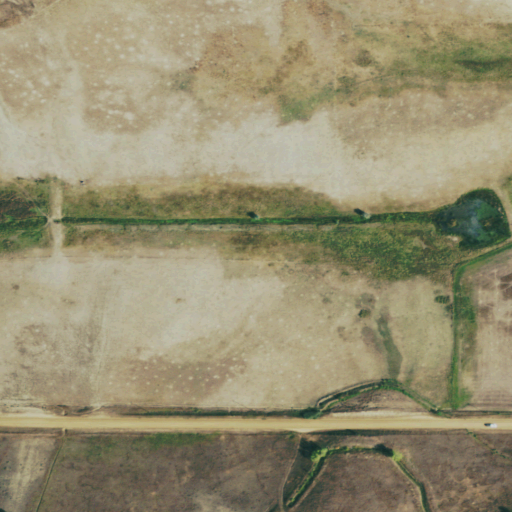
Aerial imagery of depression(s) in Colorado named Saint Vrain Basin containing grassland, open development, and herbaceous wetlands